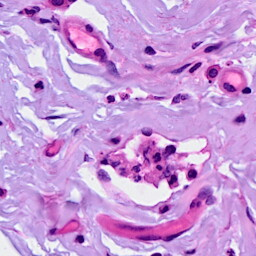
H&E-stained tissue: Breast